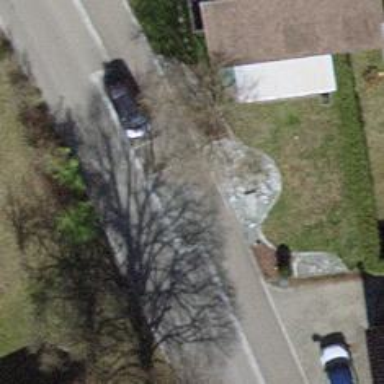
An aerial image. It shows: Asphalt sidewalk along the footway.